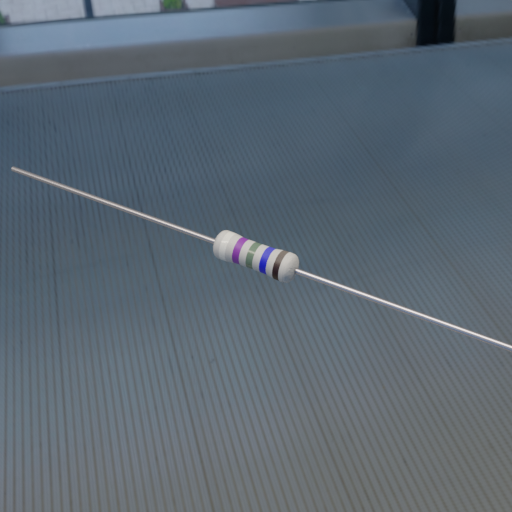
Resistor colour bands (in order): white, violet, gray, blue, black